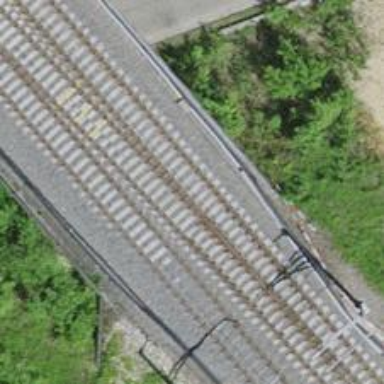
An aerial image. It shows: Bridge with single railway track electrified by contact line.